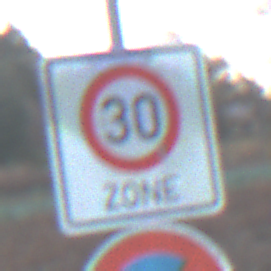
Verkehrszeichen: BeginnZone30
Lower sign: AbsolutesHalteverbot
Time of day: SunriseSunset
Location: Outdoor (Nature)
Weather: Clear
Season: Winter
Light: Natural